Question: I'm new to T-SQL and this question is T-SQL Count 101.
I'm studying T-SQL with this site <URL> to execute 'COUNT' if it makes sense? In other words, how does this COUNT know what to count? It just says COUNT everything as Reviews from MovieReview table.....
'''
SELECT MovieName,
LEFT(REPLICATE('* ',AVG(Stars)),10)
AS 'Stars',
COUNT(*) AS 'Reviews'
FROM MovieReview
GROUP BY MovieName
HAVING COUNT(*) >= 4
ORDER BY Stars
'''
Result:

The TABLE name is MovieReview that contains the ratings that the five employees have given to movies they've watched in their spare time. This table contains four columns: EmployeeID, Genre, MovieName, and Stars. The Stars field specifies the movie's rating, where 1 star is the worst rating and 5 is the best rating.
I understand below coding because it specified WHERE. Count everything as '...' From Employee table Where salary is less than 3000.
'''
SELECT COUNT(*)
AS 'Impoverished'
FROM Employee
WHERE Salary < 30000
'''
I need to learn creating reports from Data Warehouse. I learned SQL but most of sites use T-SQL when creating reports, I don't know why.
Thanks in advance.
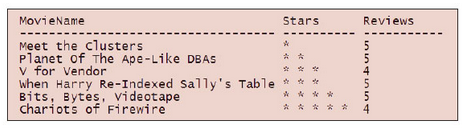
Answer: 'count(*)' counts the number of that match the where clause if a 'where' clause is given, per distinct combination of the 'group by' columns if a 'group by' column is given.
Except for the behavior noted in the previous sentence, 'count(*)' ignores the values in those rows.